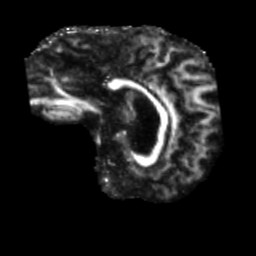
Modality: FA
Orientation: sagittal
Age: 64
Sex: male
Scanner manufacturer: siemens
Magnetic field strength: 3 T
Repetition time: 5.25 s
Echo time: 0.08 s